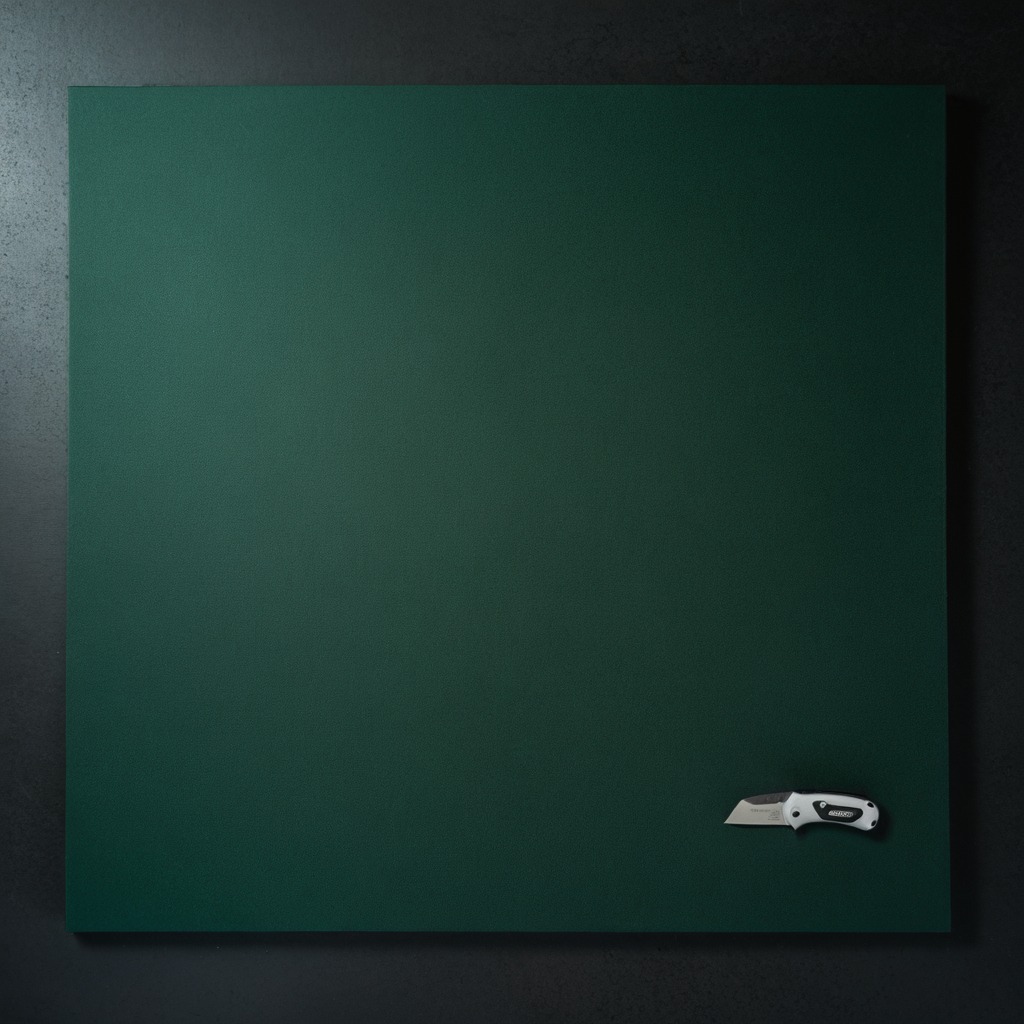
A utility knife lies on a clean granite tabletop covered with a green rubber mat inside a workshop at night dim ambient light soft shadows worn but beneath the mat